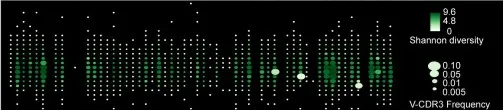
Hyperplastic T cells in inguinal lymph node turned out to be expanded CAR-T cells. (D) Lymohotrack IGH assays in premanufactured leukapheresis sample, peripheral blood cells (59 days post CAR-T cells infusion) and lymph node biopsy sample detected by next generation sequencing.
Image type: pathology (fish)